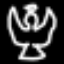
Label: angel